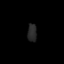
Tissue: lung
Cell type: Epithelial cells
Senescence score: 0.1694
Nuclear area (px): 160
Mean DAPI intensity: 39.9